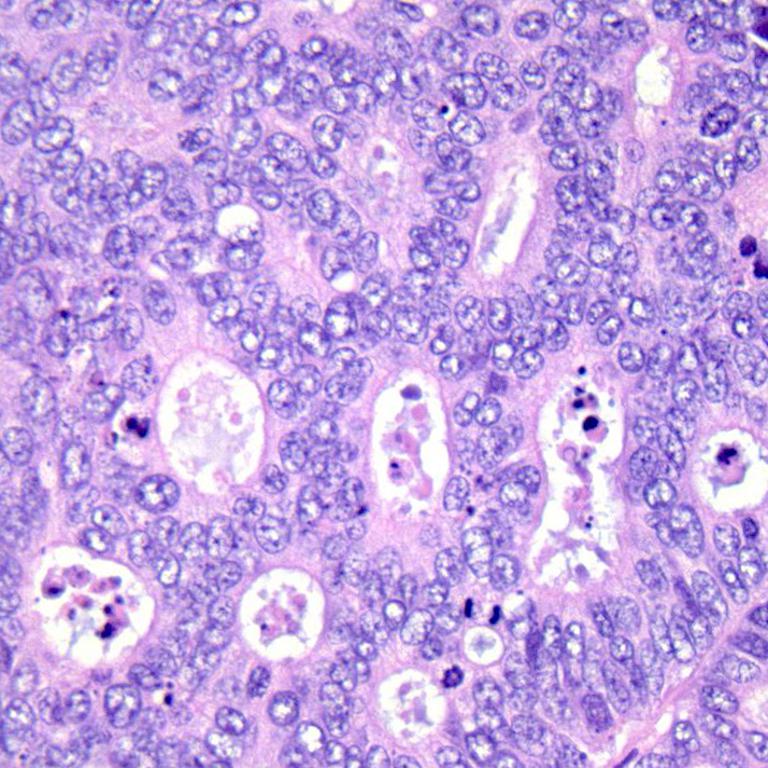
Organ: colon
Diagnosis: adenocarcinomas